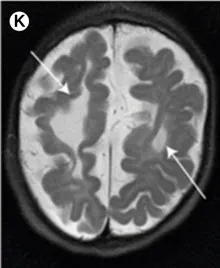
The third and lateral ventricles are very small, and the subarachnoid spaces are enlarged (thick arrow), due to decrease of the pressure;. The cystic malacia changes decreased in size (thin arrow).
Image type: radiology (mri)